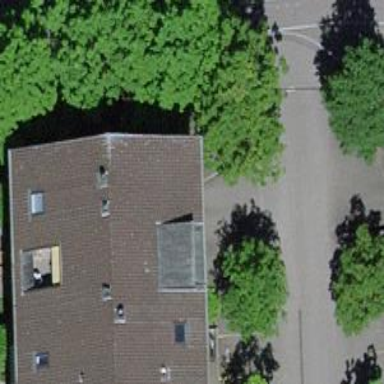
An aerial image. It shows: Parking entrance.